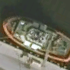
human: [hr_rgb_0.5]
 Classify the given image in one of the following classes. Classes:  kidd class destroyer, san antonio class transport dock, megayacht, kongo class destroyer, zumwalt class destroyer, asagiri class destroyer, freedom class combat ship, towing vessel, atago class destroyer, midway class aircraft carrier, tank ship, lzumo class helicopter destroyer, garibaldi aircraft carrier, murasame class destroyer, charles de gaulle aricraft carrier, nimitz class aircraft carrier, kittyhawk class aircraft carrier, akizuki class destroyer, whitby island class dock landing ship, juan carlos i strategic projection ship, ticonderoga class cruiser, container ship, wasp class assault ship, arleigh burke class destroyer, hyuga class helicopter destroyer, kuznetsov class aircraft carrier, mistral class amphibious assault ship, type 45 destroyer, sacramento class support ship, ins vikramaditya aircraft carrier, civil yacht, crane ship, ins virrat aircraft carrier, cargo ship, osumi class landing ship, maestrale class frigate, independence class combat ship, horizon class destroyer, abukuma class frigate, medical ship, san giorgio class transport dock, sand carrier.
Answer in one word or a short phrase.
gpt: Towing vessel